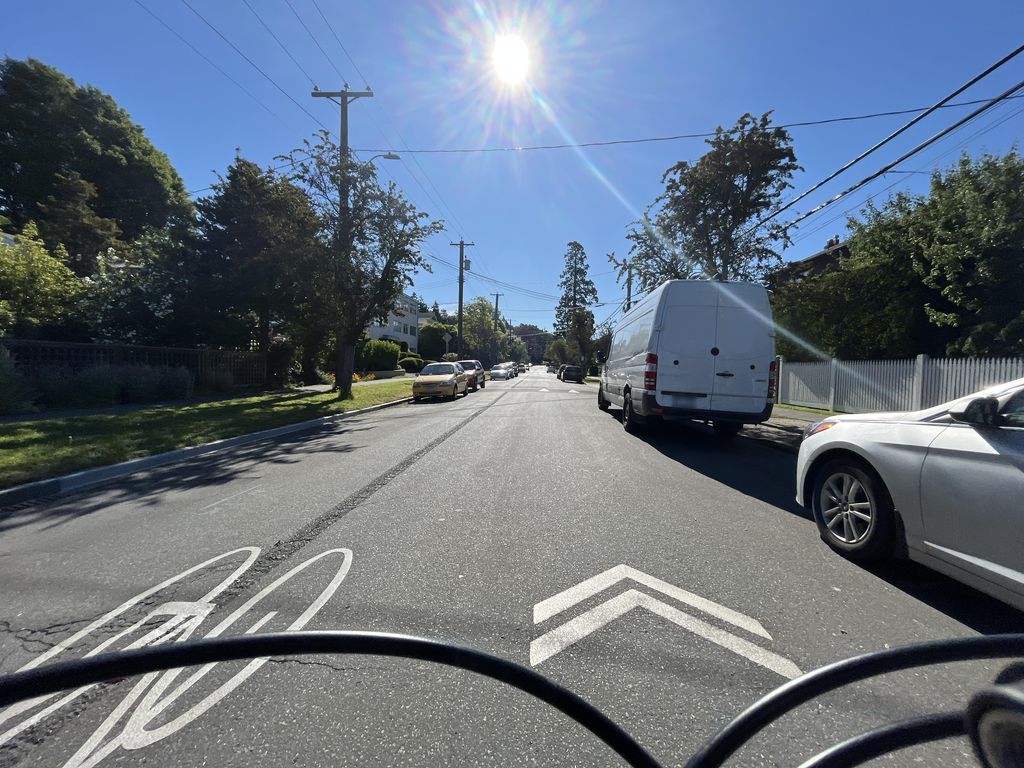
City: victoria